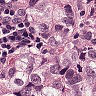
Metastatic tissue present: yes